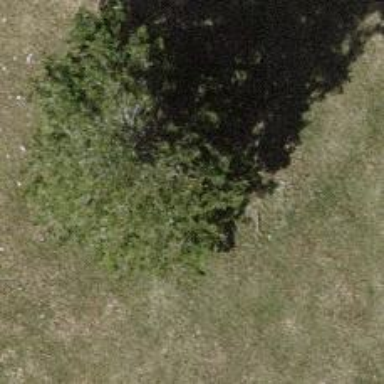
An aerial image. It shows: Single tag "natural: tree."